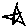
Label: star